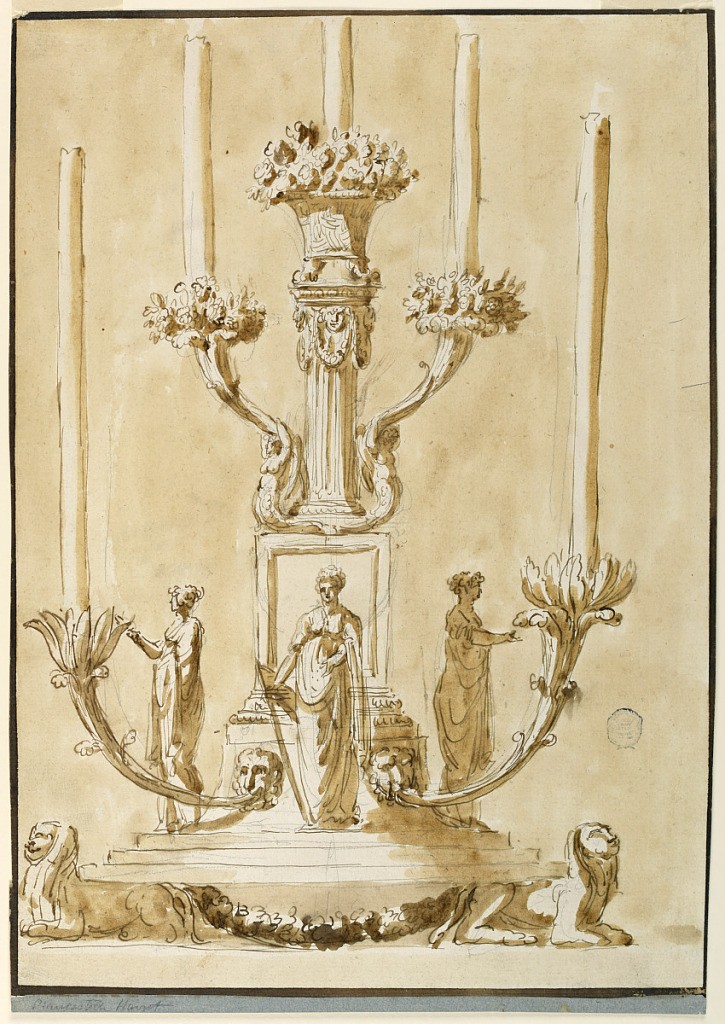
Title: Candlestick
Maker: Giuseppe Barberi, Italian, 1746–1809
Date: ca. 1780
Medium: Pen and brown ink, brush and brown wash, graphite on off-white laid paper, lined
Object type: Drawing
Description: A stepped plinth supported by lions. Above this, three women in classical dress. At top, a column supports a flower basket. Four candelabra arms terminating in flowers branch out, two on each side. A fifth candle emerges from top.